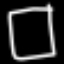
Label: square